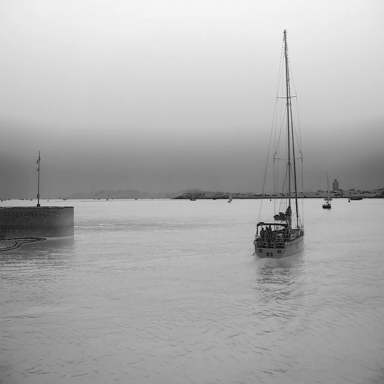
There is a container_ship in the infrared image.